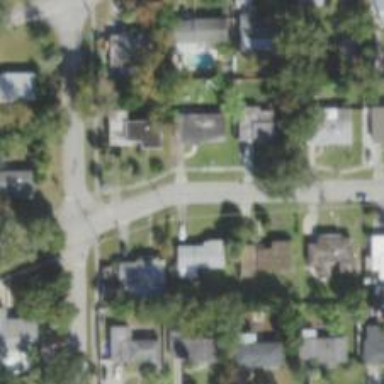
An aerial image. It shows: Residential road with asphalt surface and sidewalk on the left side.